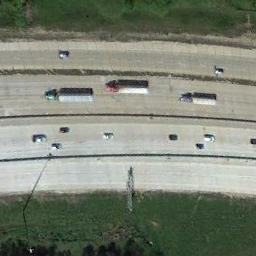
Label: freeway